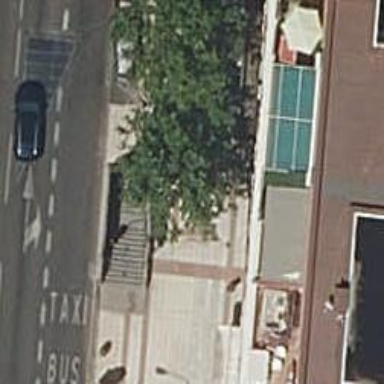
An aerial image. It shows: Subway entrance.